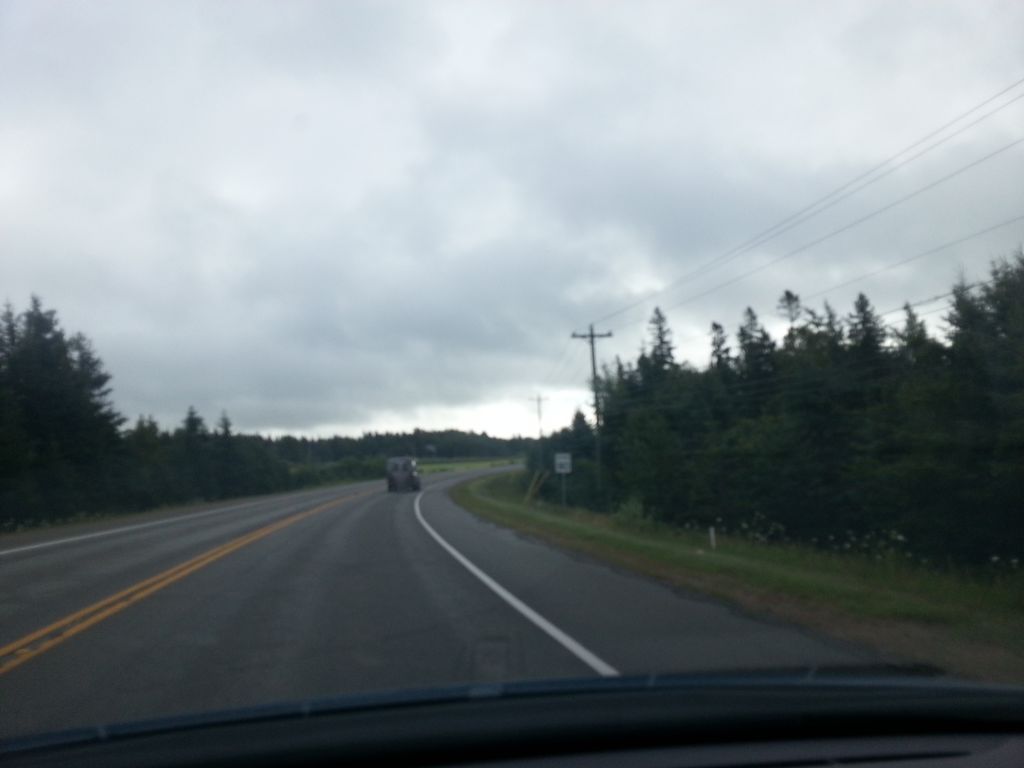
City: charlottetown